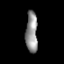
Tissue: prostate
Cell type: Myeloid cells
Senescence score: 0.7089
Nuclear area (px): 476
Mean DAPI intensity: 145.811